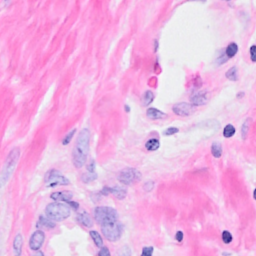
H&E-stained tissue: Breast